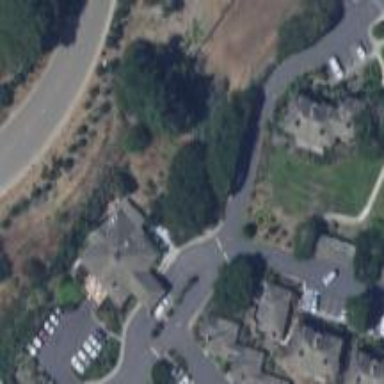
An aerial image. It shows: Service road and driveway.